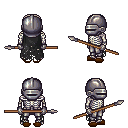
a pixel art fantasy rpg character, male body template, skeleton, black tattered cape, metal pants, raven short mohawk hairstyle, metal helm, metal gloves, brown slippers, spear, four views (front, back, left, right), 2x2 character sprite sheet, small pixel art, hard edges, no anti-aliasing